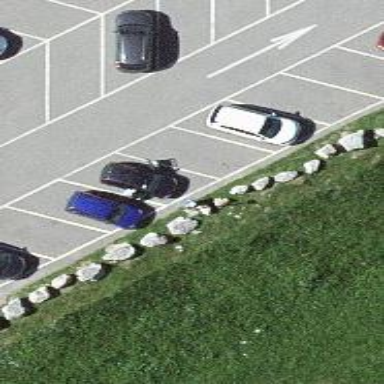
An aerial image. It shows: Block barrier.